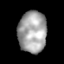
Tissue: lung
Cell type: Epithelial cells
Senescence score: 0.2126
Nuclear area (px): 1157
Mean DAPI intensity: 163.936